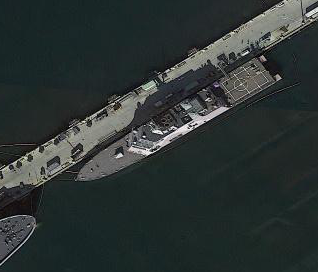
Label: combat